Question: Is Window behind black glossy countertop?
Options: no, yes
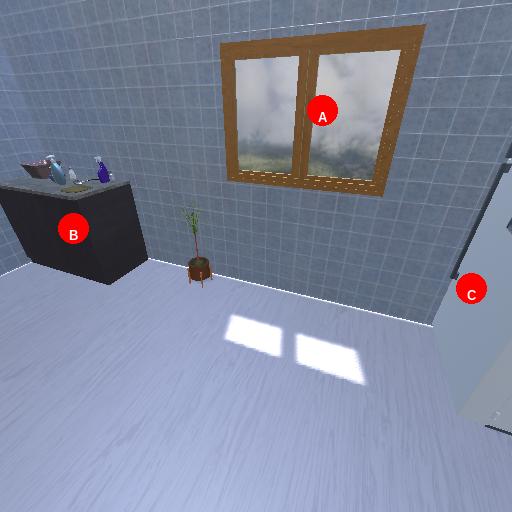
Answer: no